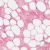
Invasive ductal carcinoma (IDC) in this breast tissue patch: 0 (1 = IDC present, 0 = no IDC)